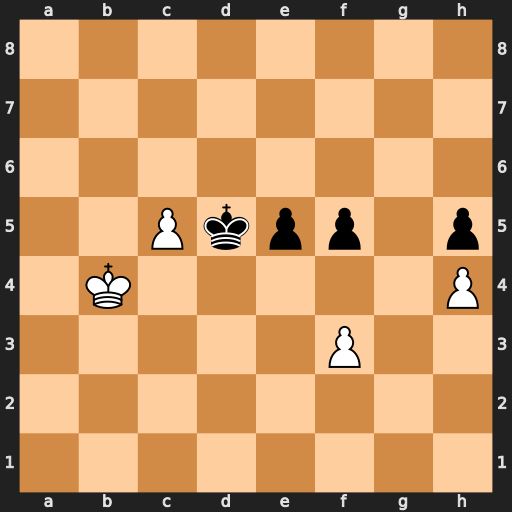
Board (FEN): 8/8/8/2Pkpp1p/1K5P/5P2/8/8
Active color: w
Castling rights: -
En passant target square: -
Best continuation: Kb5 e4 fxe4+